Question: I am trying to find out the optimal way (fastest performance) to process coordinate and measurement data stored in several numpy arrays.
I need to calculate the distance from each grid point (lot, lon, alt value in green in the attached image) to each measurement location (lat, lon, alt, range from target in gray in the attached image). Seeing as there are hundreds of grid points, and thousands of measurement ranges to calculate for each grid point, I would like to iterate through the arrays in the most efficient way possible

I am trying to decide between how to store the LLA measurements for the grid and measurements, and then what the ideal way is to calculate the Mean Squared Error for each point on the grid based on the delta between the measured range value and the actual range.
Any ideas on how to best store these values, and then iterate across the grid to determine the range from each measurement would be very much appreciated. Thanks!!!
Currently, I am using a 2D meshgrid to store the LLA values for the grid
'''
# Create a 2D Grid that will be used to store the MSE estimations
# First, create two 1-D arrays representing the X and Y coordinates of our grid
x_delta = abs(xmax-xmin)/gridsize_x
y_delta = abs(ymax-ymin)/gridsize_y
X = np.arange(xmin,xmax+x_delta,x_delta)
Y = np.arange(ymin,ymax+y_delta,y_delta)
# Next, pass arrays to meshgrid to return 2-D coordinate matrices from the 1-D coordinate arrays
grid_lon, grid_lat = np.meshgrid(X, Y)
'''
I have the LLA points and range values from the measurements stored in a measurement class
'''
measurement_lon = [measurement.gps.getlon() for measurement in target_measurements]
measurement_lat = [measurement.gps.getlat() for measurement in target_measurements]
measurement_range = [measurement.getrange() for measurement in target_measurements]
'''
Measurement class
'''
class RangeMeasurement:
def __init__(self, lat, lon, alt, range):
self.gps = GpsLocation(lat,lon,alt)
self.range = range
'''
Really bad pseudocode for range calculation (iterative and very slow)
'''
for i in len(grid_lon):
for j in len(measurement_lat):
range_error += distance(grid_lon[i],grid_lat[i],measurement_lon[j],measurement_lat[j])-measurement_range[j]
'''
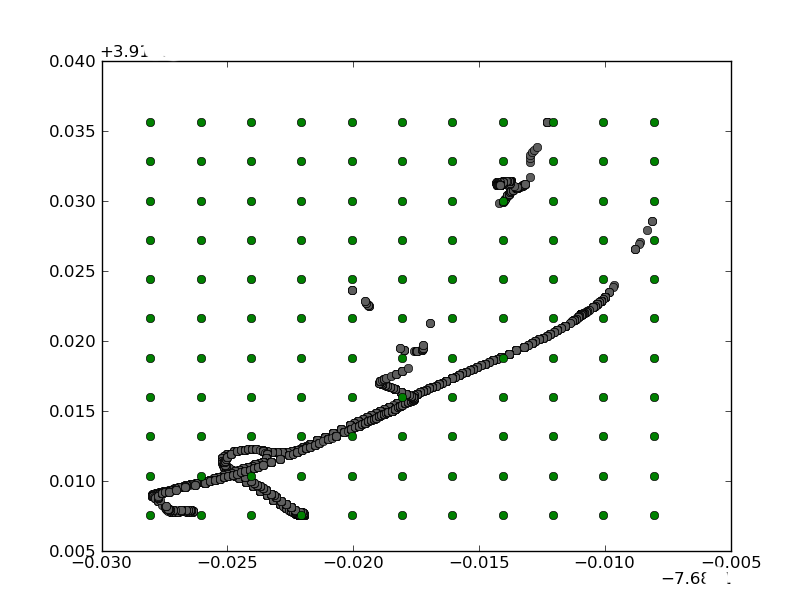
Answer: I think the scipy.spatial.distance module will help you out with this problem: <URL>
You should store your points as 2-d numpy arrays with 2 columns and N rows, where N is the number of points in the array. To convert your grid_lon and grid_lat to this format, use
'''
N1 = grid_lon.size
grid_point_array = np.hstack([grid_lon.reshape((N1,1)), grid_lat.reshape((N1,1))])
'''
This takes all of the values in grid_lon, which are arranged in a rectangular array that is the same shape as the grid, and puts them in an array with one column and N rows. It does the same for grid_lat. The two one-column wide arrays are then combined to create a two column array.
A similar method can be used to convert your measurement data:
'''
N2 = len(measurement_lon)
measurment_data_array = np.hstack([np.array(measurement_lon).reshape((N2,1)),
np.array(measurement_lat).reshape((N2,1))])
'''
Once your data is in this format, you can easily find the distances between each pair of points with scipy.spatial.distance:
'''
d = scipy.spatial.distance.cdist(grid_point_array, measurement_data_array, 'euclidean')
'''
d will be an array with N1 rows and N2 columns, and d[i,j] will be the distance between grid point i and measurement point j.
EDIT Thanks for clarifying range error. Sounds like an interesting project. This should give you the grid point with the smallest accumulated squared error:
'''
measurement_range_array = np.array(measurement_range)
flat_grid_idx = pow(measurement_range_array-d,2).sum(1).argmin()
'''
This takes advantage of <URL> is called to find the position of the smallest value. To get the x and y grid coordinates from the flattened index, use
'''
grid_x = flat_grid_idx % gridsize_x
grid_y = flat_grid_idx // gridsize_x
'''
(The // is integer division.)